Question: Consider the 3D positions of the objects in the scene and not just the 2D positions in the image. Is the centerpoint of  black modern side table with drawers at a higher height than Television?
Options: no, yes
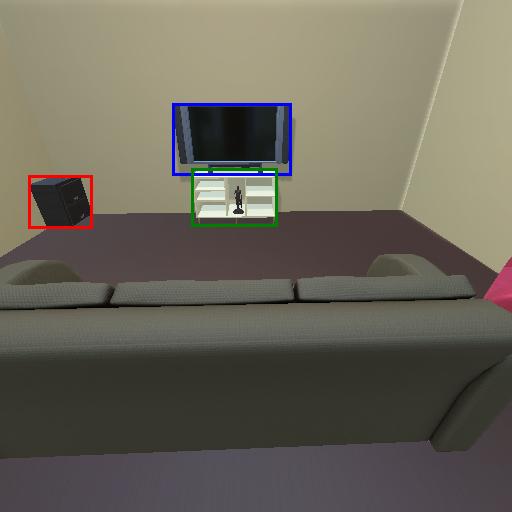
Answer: no